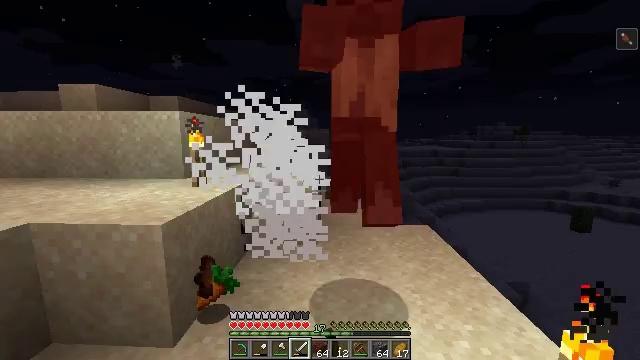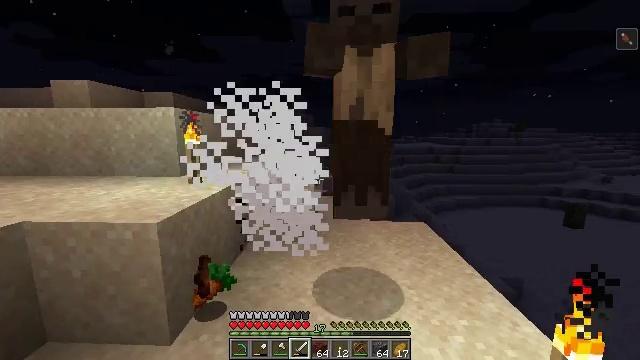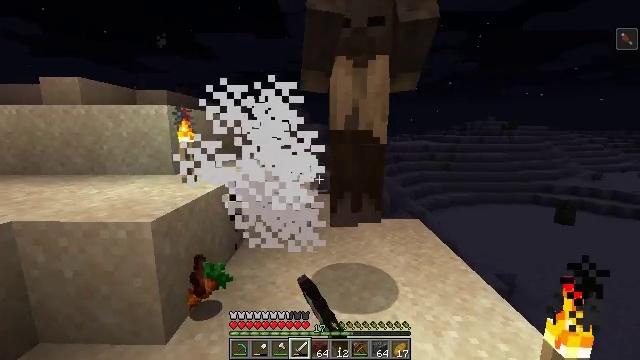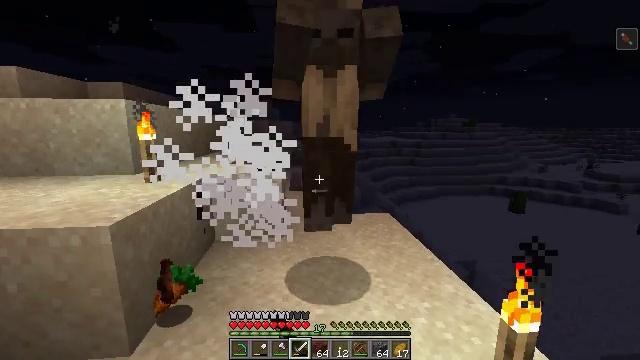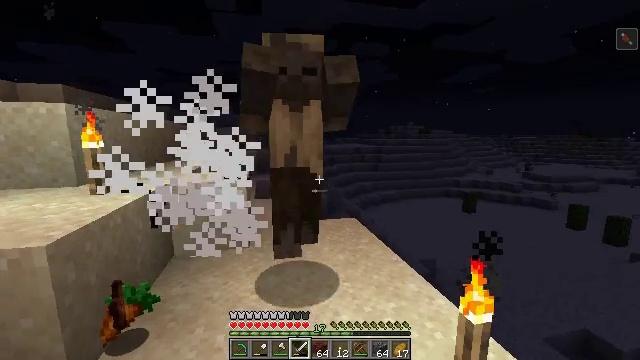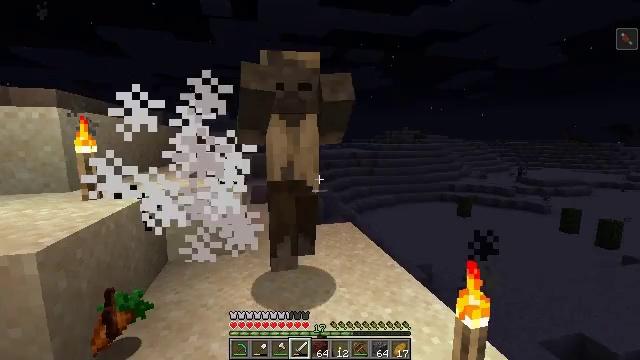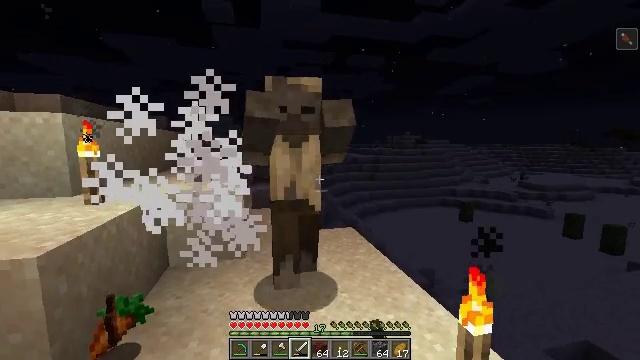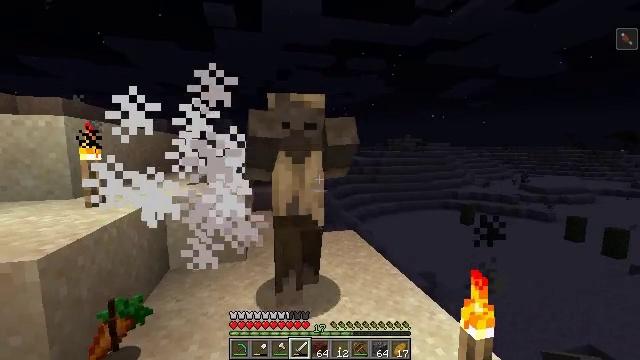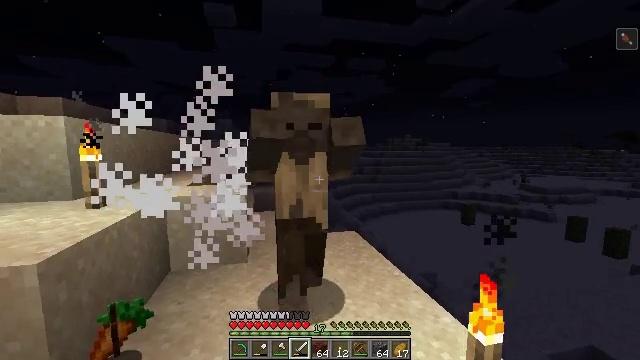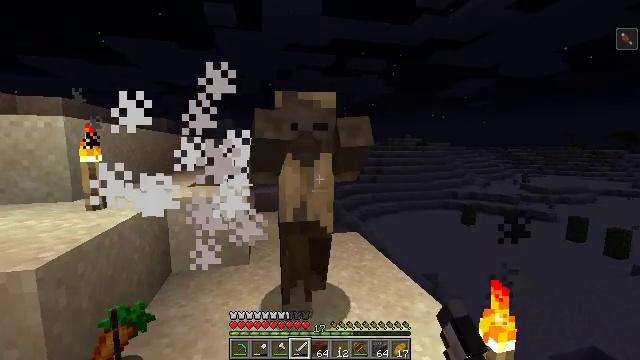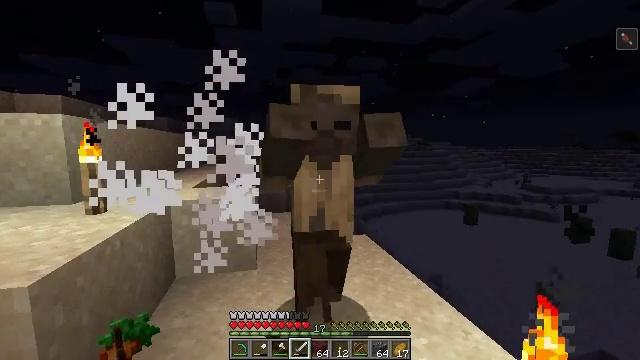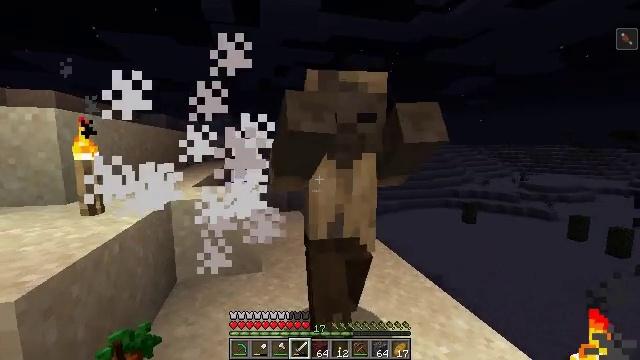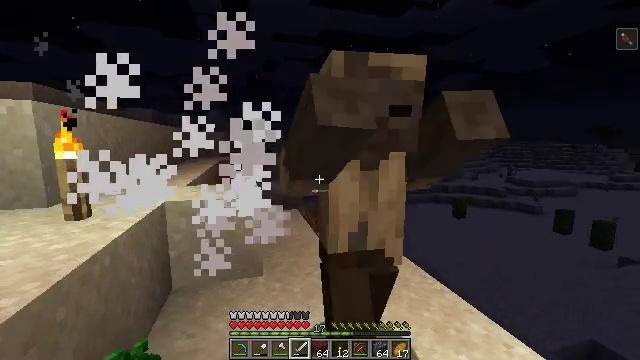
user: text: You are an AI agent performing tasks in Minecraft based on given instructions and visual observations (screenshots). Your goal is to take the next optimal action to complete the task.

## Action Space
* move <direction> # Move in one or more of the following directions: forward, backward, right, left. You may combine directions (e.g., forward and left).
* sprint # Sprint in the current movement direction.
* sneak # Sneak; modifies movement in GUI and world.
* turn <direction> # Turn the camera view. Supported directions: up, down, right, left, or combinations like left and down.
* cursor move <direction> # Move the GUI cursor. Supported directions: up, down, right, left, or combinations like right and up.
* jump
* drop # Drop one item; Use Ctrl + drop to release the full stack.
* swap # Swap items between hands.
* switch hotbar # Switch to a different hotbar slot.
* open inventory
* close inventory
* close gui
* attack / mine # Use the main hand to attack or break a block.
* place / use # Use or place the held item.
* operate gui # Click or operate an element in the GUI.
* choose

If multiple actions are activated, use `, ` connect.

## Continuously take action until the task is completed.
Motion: motion action
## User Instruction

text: Eliminate mobs.
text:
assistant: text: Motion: attack / mine
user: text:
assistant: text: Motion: turn right, attack / mine
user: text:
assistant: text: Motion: turn right, attack / mine
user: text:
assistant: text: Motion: turn right and up, attack / mine
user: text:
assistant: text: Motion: turn up
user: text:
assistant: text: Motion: turn up
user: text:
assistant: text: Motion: no_op
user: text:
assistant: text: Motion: move forward and move left, attack / mine
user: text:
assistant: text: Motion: move forward and move left, attack / mine
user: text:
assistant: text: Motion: move forward and move left, attack / mine
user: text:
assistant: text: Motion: move forward and move left
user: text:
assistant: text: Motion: move forward and move left, turn right
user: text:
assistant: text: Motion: attack / mine